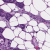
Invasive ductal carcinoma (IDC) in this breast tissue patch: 1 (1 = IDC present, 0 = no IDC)